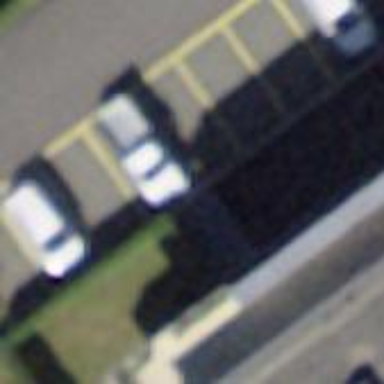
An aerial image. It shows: Parking area with surface.